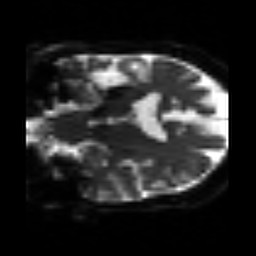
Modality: sbref
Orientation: coronal
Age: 62
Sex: female
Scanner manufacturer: siemens
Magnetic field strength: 3 T
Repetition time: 3.2 s
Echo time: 0.081 s